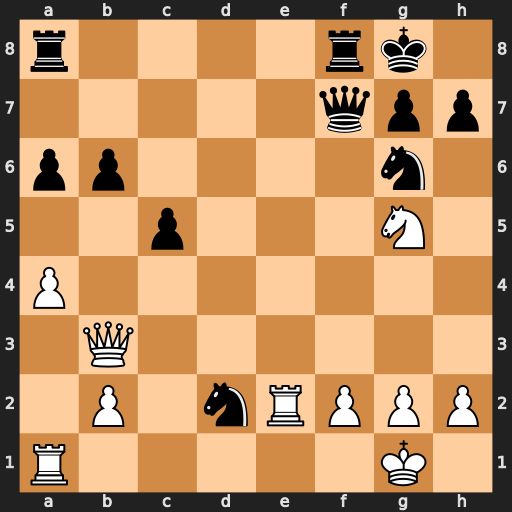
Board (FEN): r4rk1/5qpp/pp4n1/2p3N1/P7/1Q6/1P1nRPPP/R5K1
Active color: w
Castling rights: -
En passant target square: -
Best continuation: Qh3 Nf3+ gxf3 h6 Nxf7